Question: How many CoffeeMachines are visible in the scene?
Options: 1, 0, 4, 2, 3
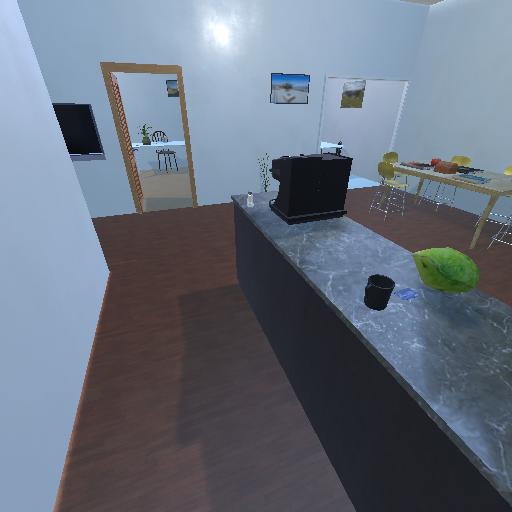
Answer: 1